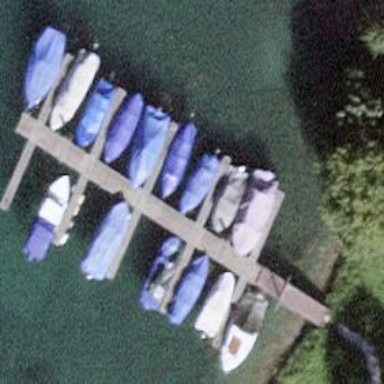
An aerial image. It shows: Man-made pier.